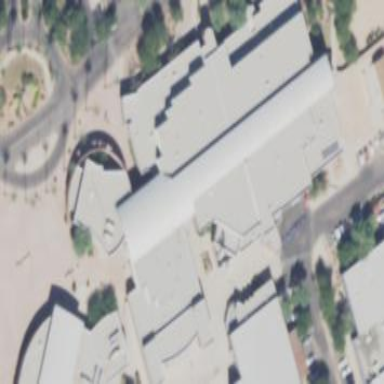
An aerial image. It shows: College building.